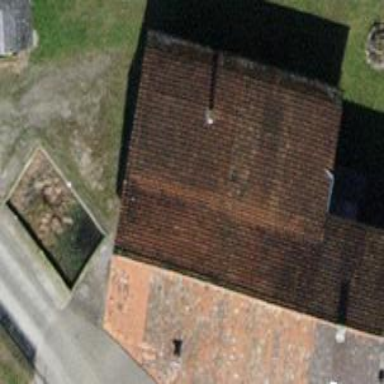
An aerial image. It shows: Farm building with gabled roof.